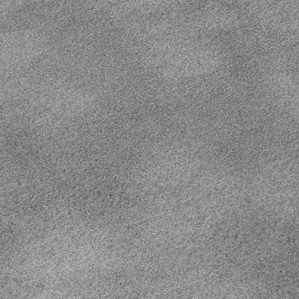
Label: frost